Field crop: maize
Growth stage: 1
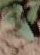
Species: datura